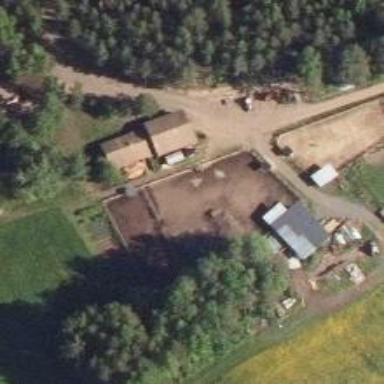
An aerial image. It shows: Farmyard area.